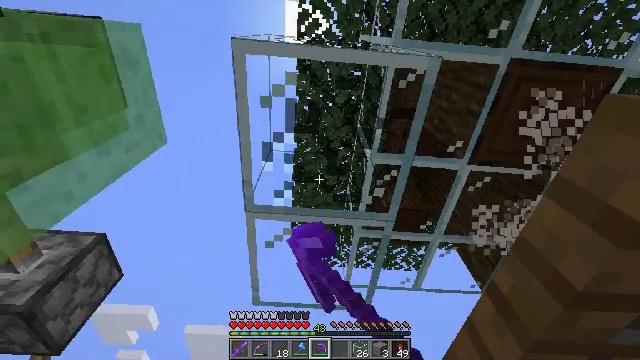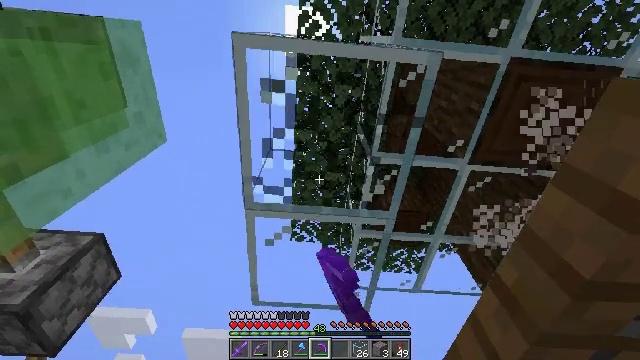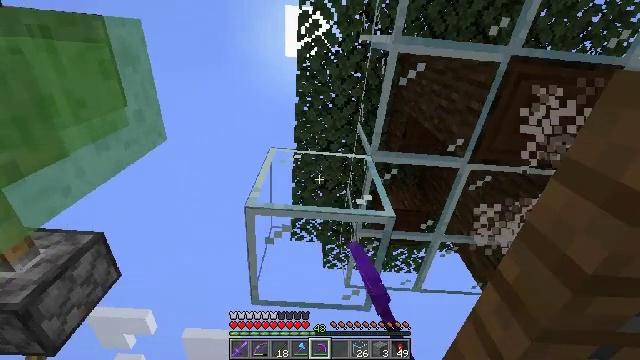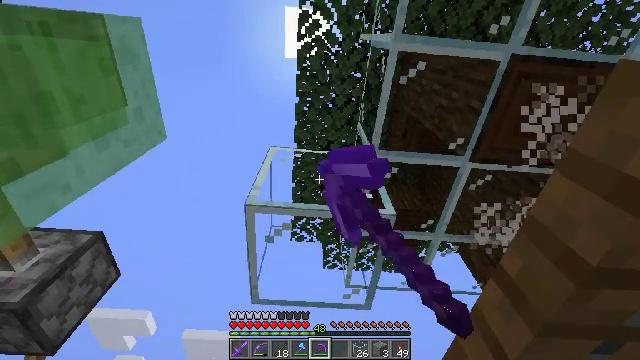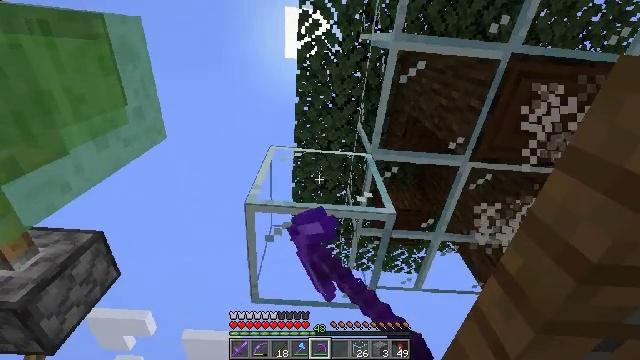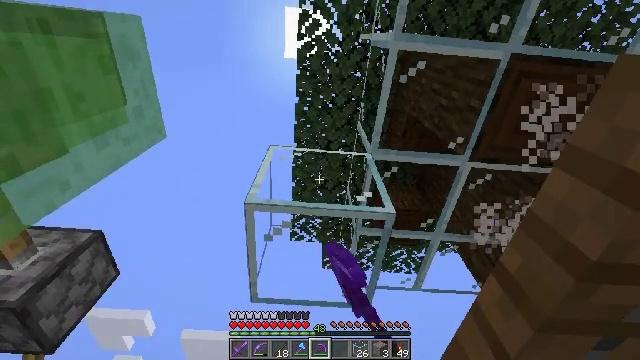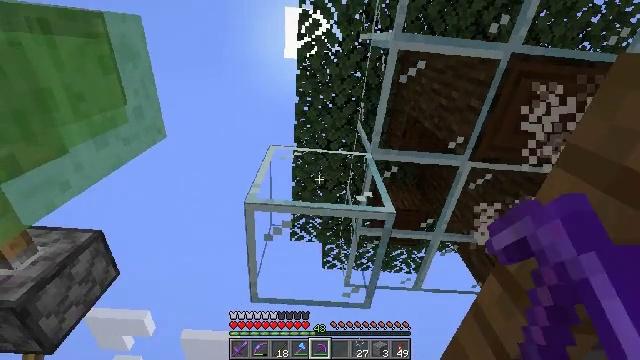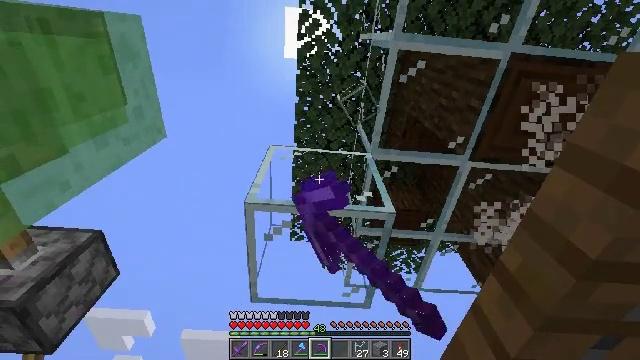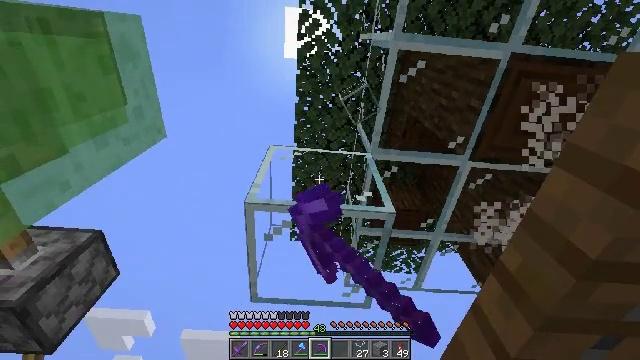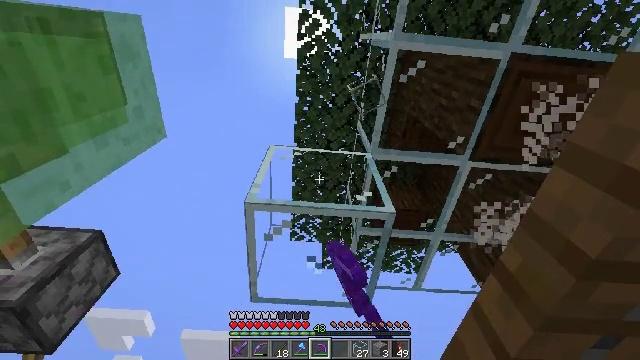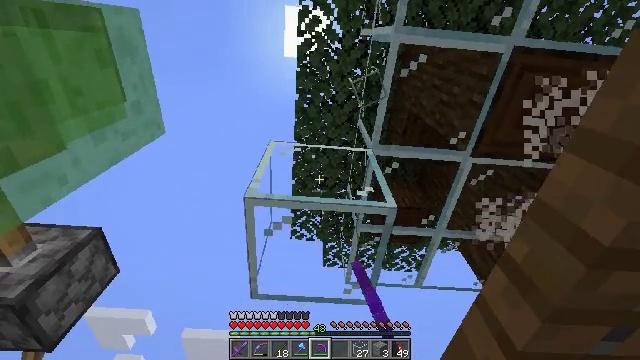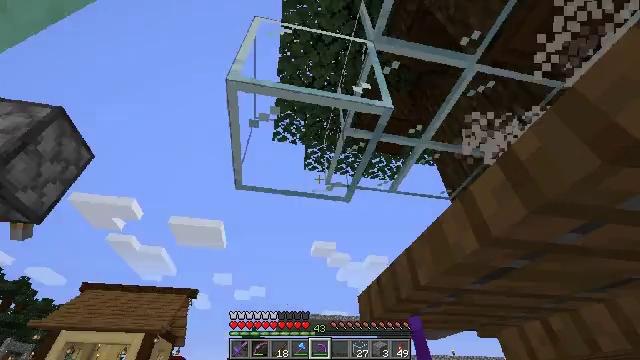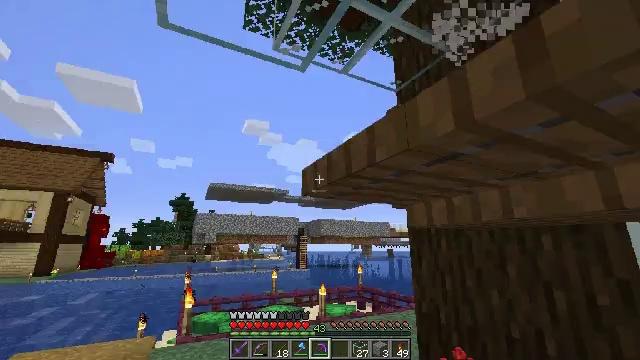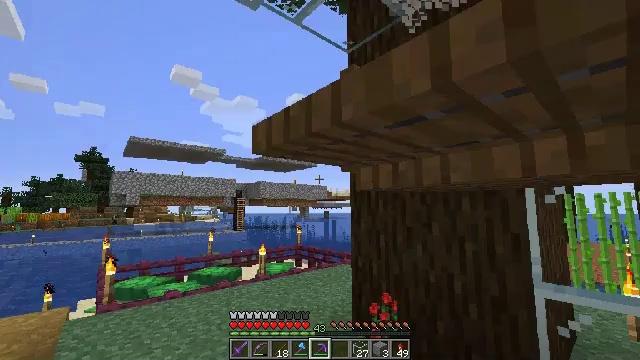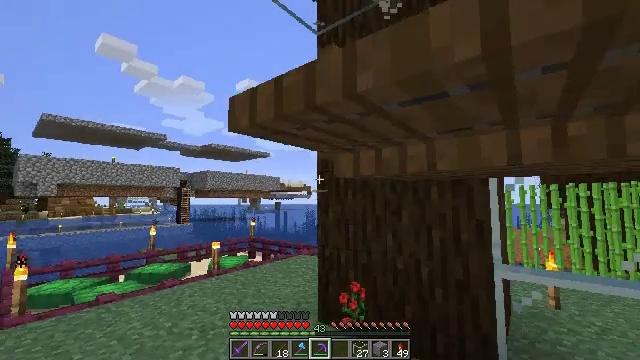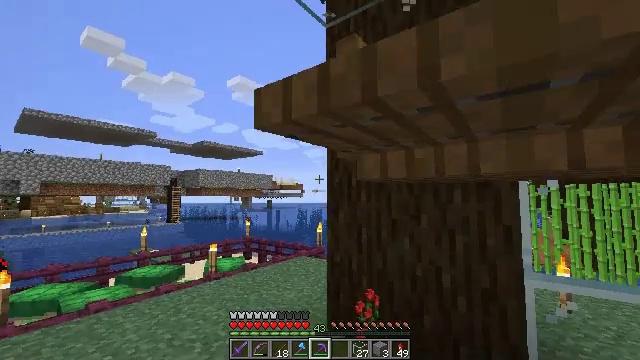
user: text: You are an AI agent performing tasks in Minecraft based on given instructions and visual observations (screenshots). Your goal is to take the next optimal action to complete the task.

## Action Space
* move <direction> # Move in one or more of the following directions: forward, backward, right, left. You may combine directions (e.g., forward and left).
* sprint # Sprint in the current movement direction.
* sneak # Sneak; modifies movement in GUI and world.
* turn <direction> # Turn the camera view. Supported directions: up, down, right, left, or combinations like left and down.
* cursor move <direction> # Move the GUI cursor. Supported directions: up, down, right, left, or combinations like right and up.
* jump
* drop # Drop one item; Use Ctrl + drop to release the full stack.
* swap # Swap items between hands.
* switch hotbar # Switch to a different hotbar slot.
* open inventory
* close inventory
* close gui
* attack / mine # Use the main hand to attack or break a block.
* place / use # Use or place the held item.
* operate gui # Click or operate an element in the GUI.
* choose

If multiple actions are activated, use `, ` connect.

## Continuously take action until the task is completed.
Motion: motion action
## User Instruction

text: Break the glass block.
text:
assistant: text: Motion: attack / mine
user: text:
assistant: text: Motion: attack / mine
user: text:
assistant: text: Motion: attack / mine
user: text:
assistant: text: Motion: attack / mine
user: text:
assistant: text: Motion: attack / mine
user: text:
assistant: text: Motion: attack / mine
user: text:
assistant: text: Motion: attack / mine
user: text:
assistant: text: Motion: attack / mine
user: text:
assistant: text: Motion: attack / mine
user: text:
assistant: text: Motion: move forward
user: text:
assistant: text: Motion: move forward and move left, turn right and down
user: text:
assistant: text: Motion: move forward and move left, turn right and down
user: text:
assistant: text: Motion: move forward and move left, turn right and down
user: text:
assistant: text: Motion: move forward and move left, turn right and down
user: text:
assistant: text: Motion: move forward and move left, turn right
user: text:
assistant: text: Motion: move forward and move left
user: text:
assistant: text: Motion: move forward and move left
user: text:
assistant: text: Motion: move forward and move left
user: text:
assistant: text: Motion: move forward and move left
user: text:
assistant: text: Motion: move forward and move left, turn right
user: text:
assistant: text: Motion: move forward and move left, turn right and down
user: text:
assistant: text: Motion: move forward and move left, turn right and down
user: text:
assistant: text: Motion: move forward and move left, turn right
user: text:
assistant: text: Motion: move forward and move left
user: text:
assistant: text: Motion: move forward and move left
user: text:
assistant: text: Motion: move forward and move left, turn right
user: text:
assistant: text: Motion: move forward and move left
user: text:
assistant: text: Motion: move forward and move left, turn right
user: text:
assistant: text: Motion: move forward and move left
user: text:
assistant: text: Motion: move forward and move left